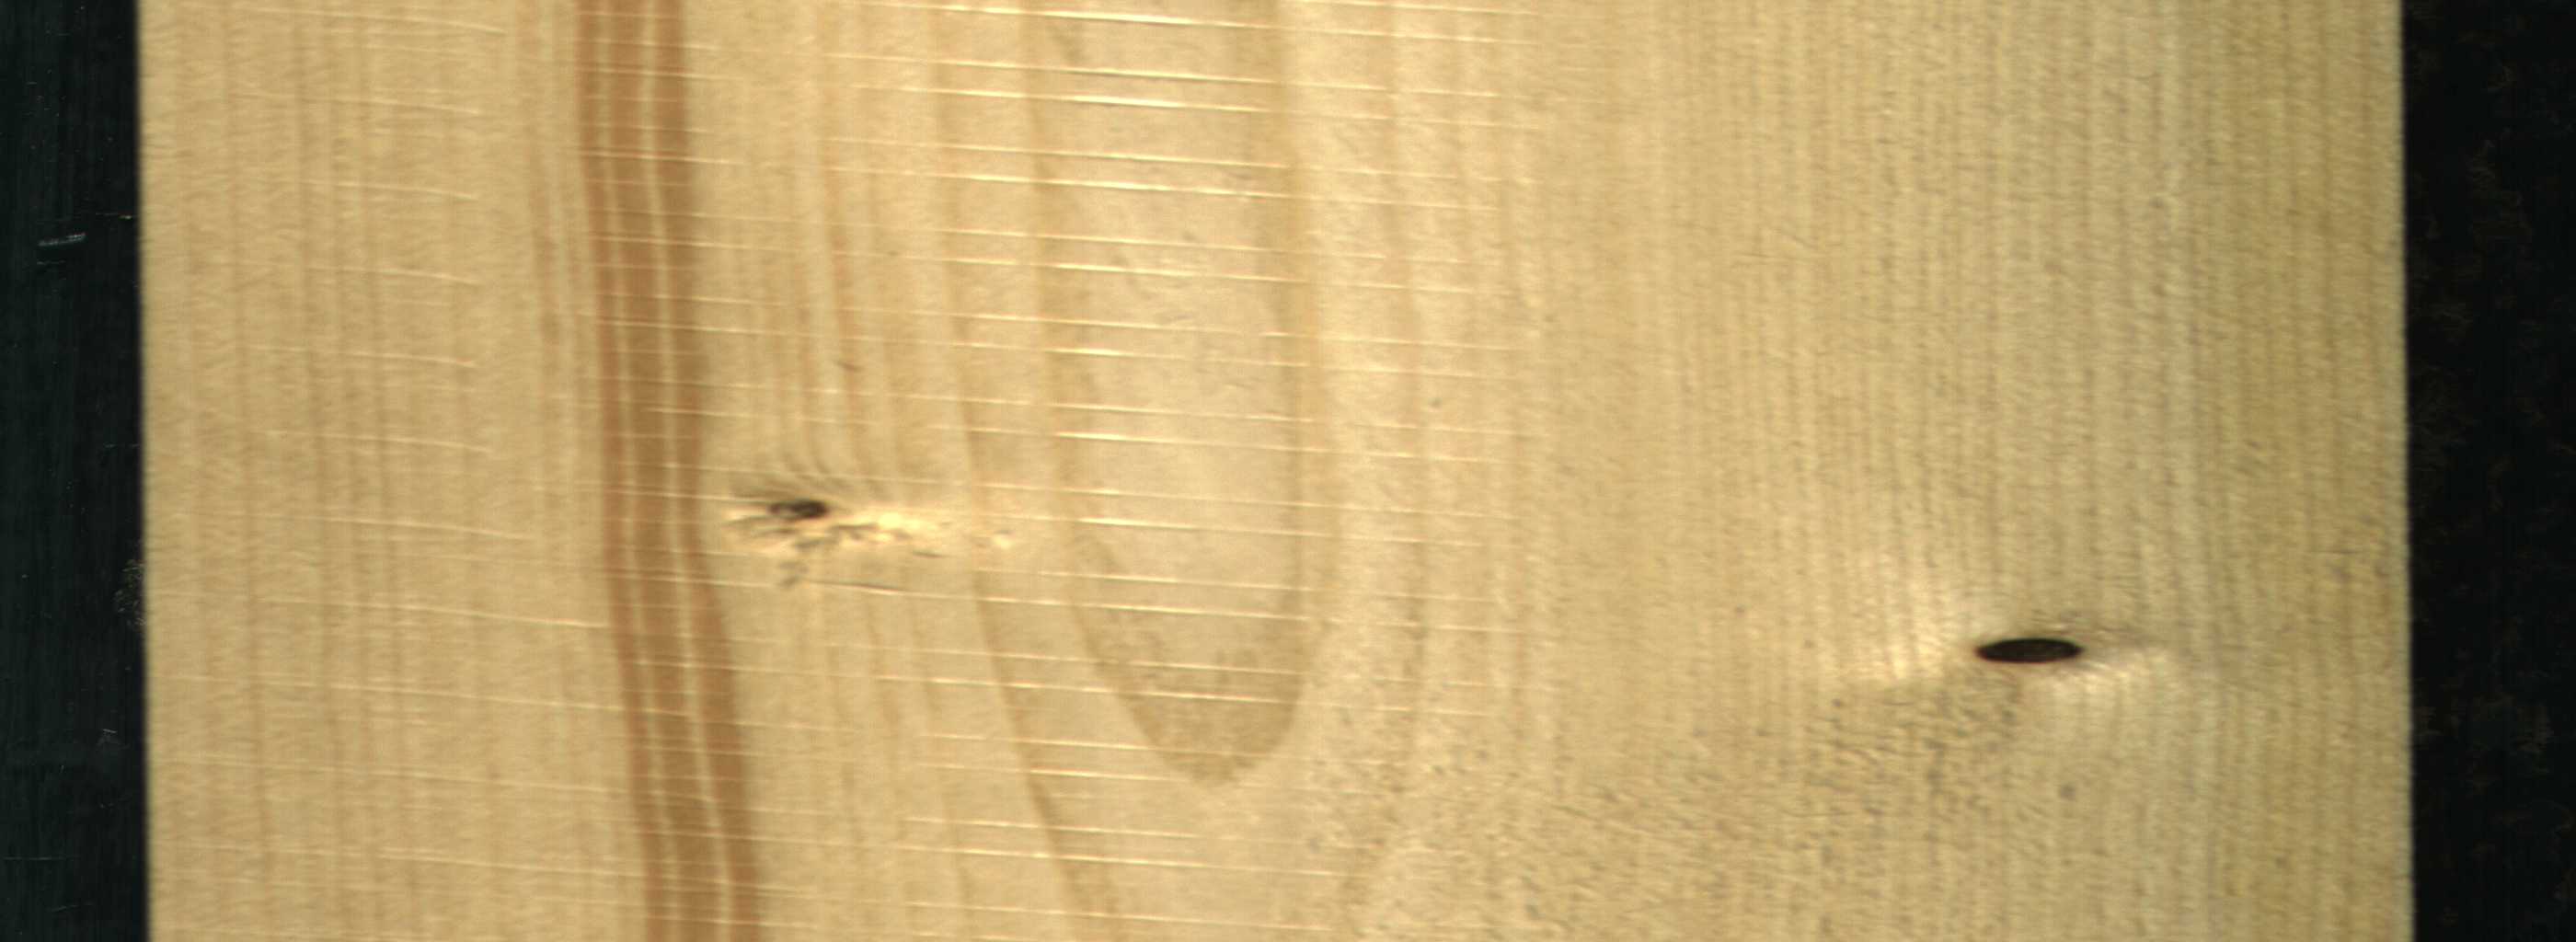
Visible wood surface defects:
Dead_Knot
Dead_Knot